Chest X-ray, AP view. Patient: 36 years old, sex F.
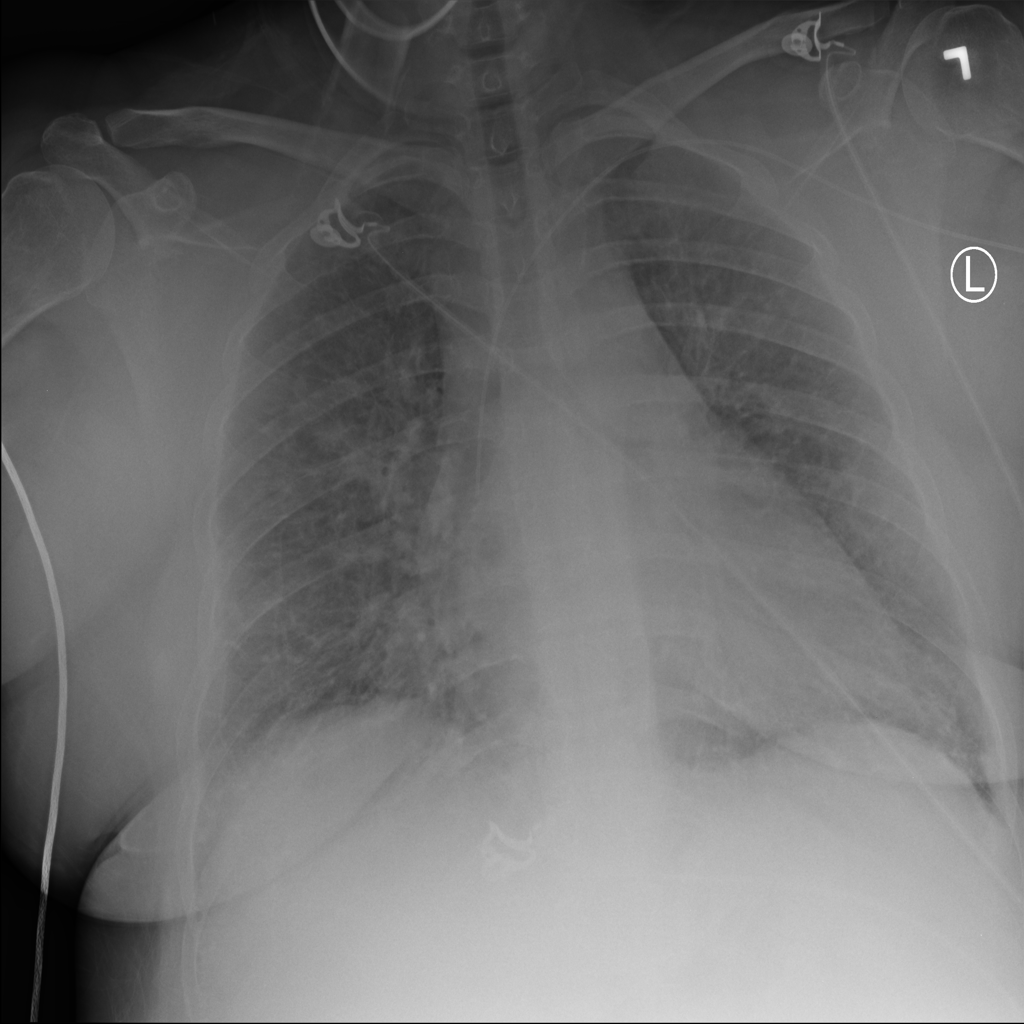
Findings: Cardiomegaly